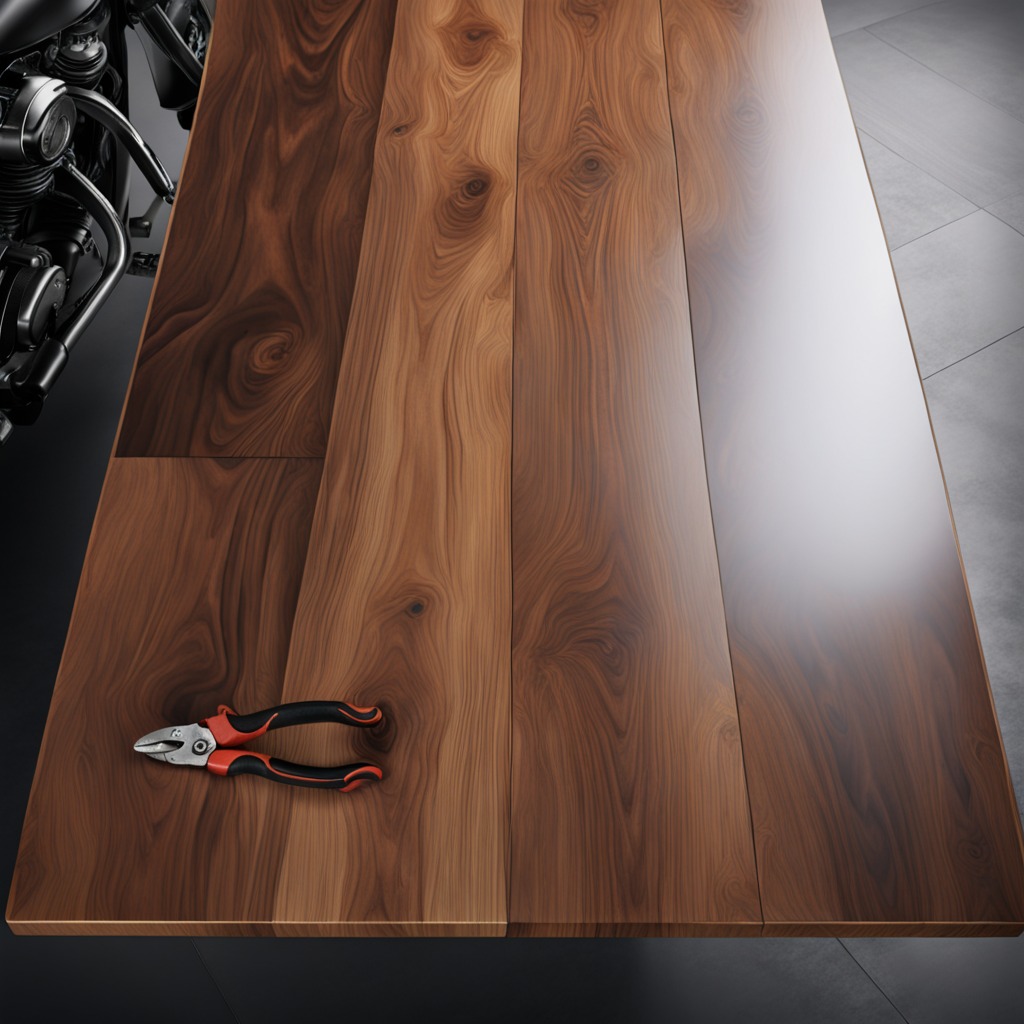
A plier is lying on the oil-spilled wooden table in a vintage motorcycle garage.